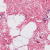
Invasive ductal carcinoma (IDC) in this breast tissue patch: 0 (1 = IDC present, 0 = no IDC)